Question: I know how to do this for MySQL.
I am using Mac OS X 10.7.5
I run VirtualBox with the guest OS as 12.10 Ubuntu Server edition.
Inside the Ubuntu, I installed mySQL and SQLite3.
MySQL runs on the usual 3306 port in the Ubuntu.
Using the port forwarding feature in VirtualBox, I port-forwarded port 3122 on the host OS(Lion) to the ssh port 22 on the guest OS(Ubuntu).
I run the software Sequel Pro on my Macbook which has a SSH access option.
See screenshot.

Using this method, I can administer the mySQL databases on the Ubuntu Server where I run my web application development.
How do I administer the SQLite3 databases in a similar way?
I have downloaded the SQLite3 Database Browser, but there is no SSH option as far as I can see.
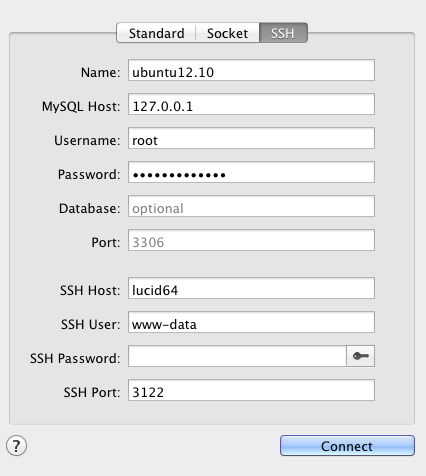
Answer: Unless the app comes with SSH tunnelling capabilities you are out of luck. Still here are a few alternatives for you to try:
- You can use a native app inside the VM. SQLite3 Database Browser is available for Ubuntu as well.- Since sqlite databases are basically files you could mount the VM as an SSH volume on your Mac and open the file with SQLite3 Database Browser.